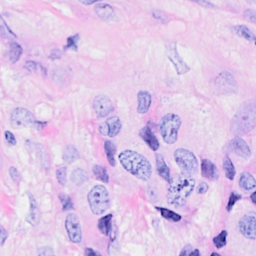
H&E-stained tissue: Breast